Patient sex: M
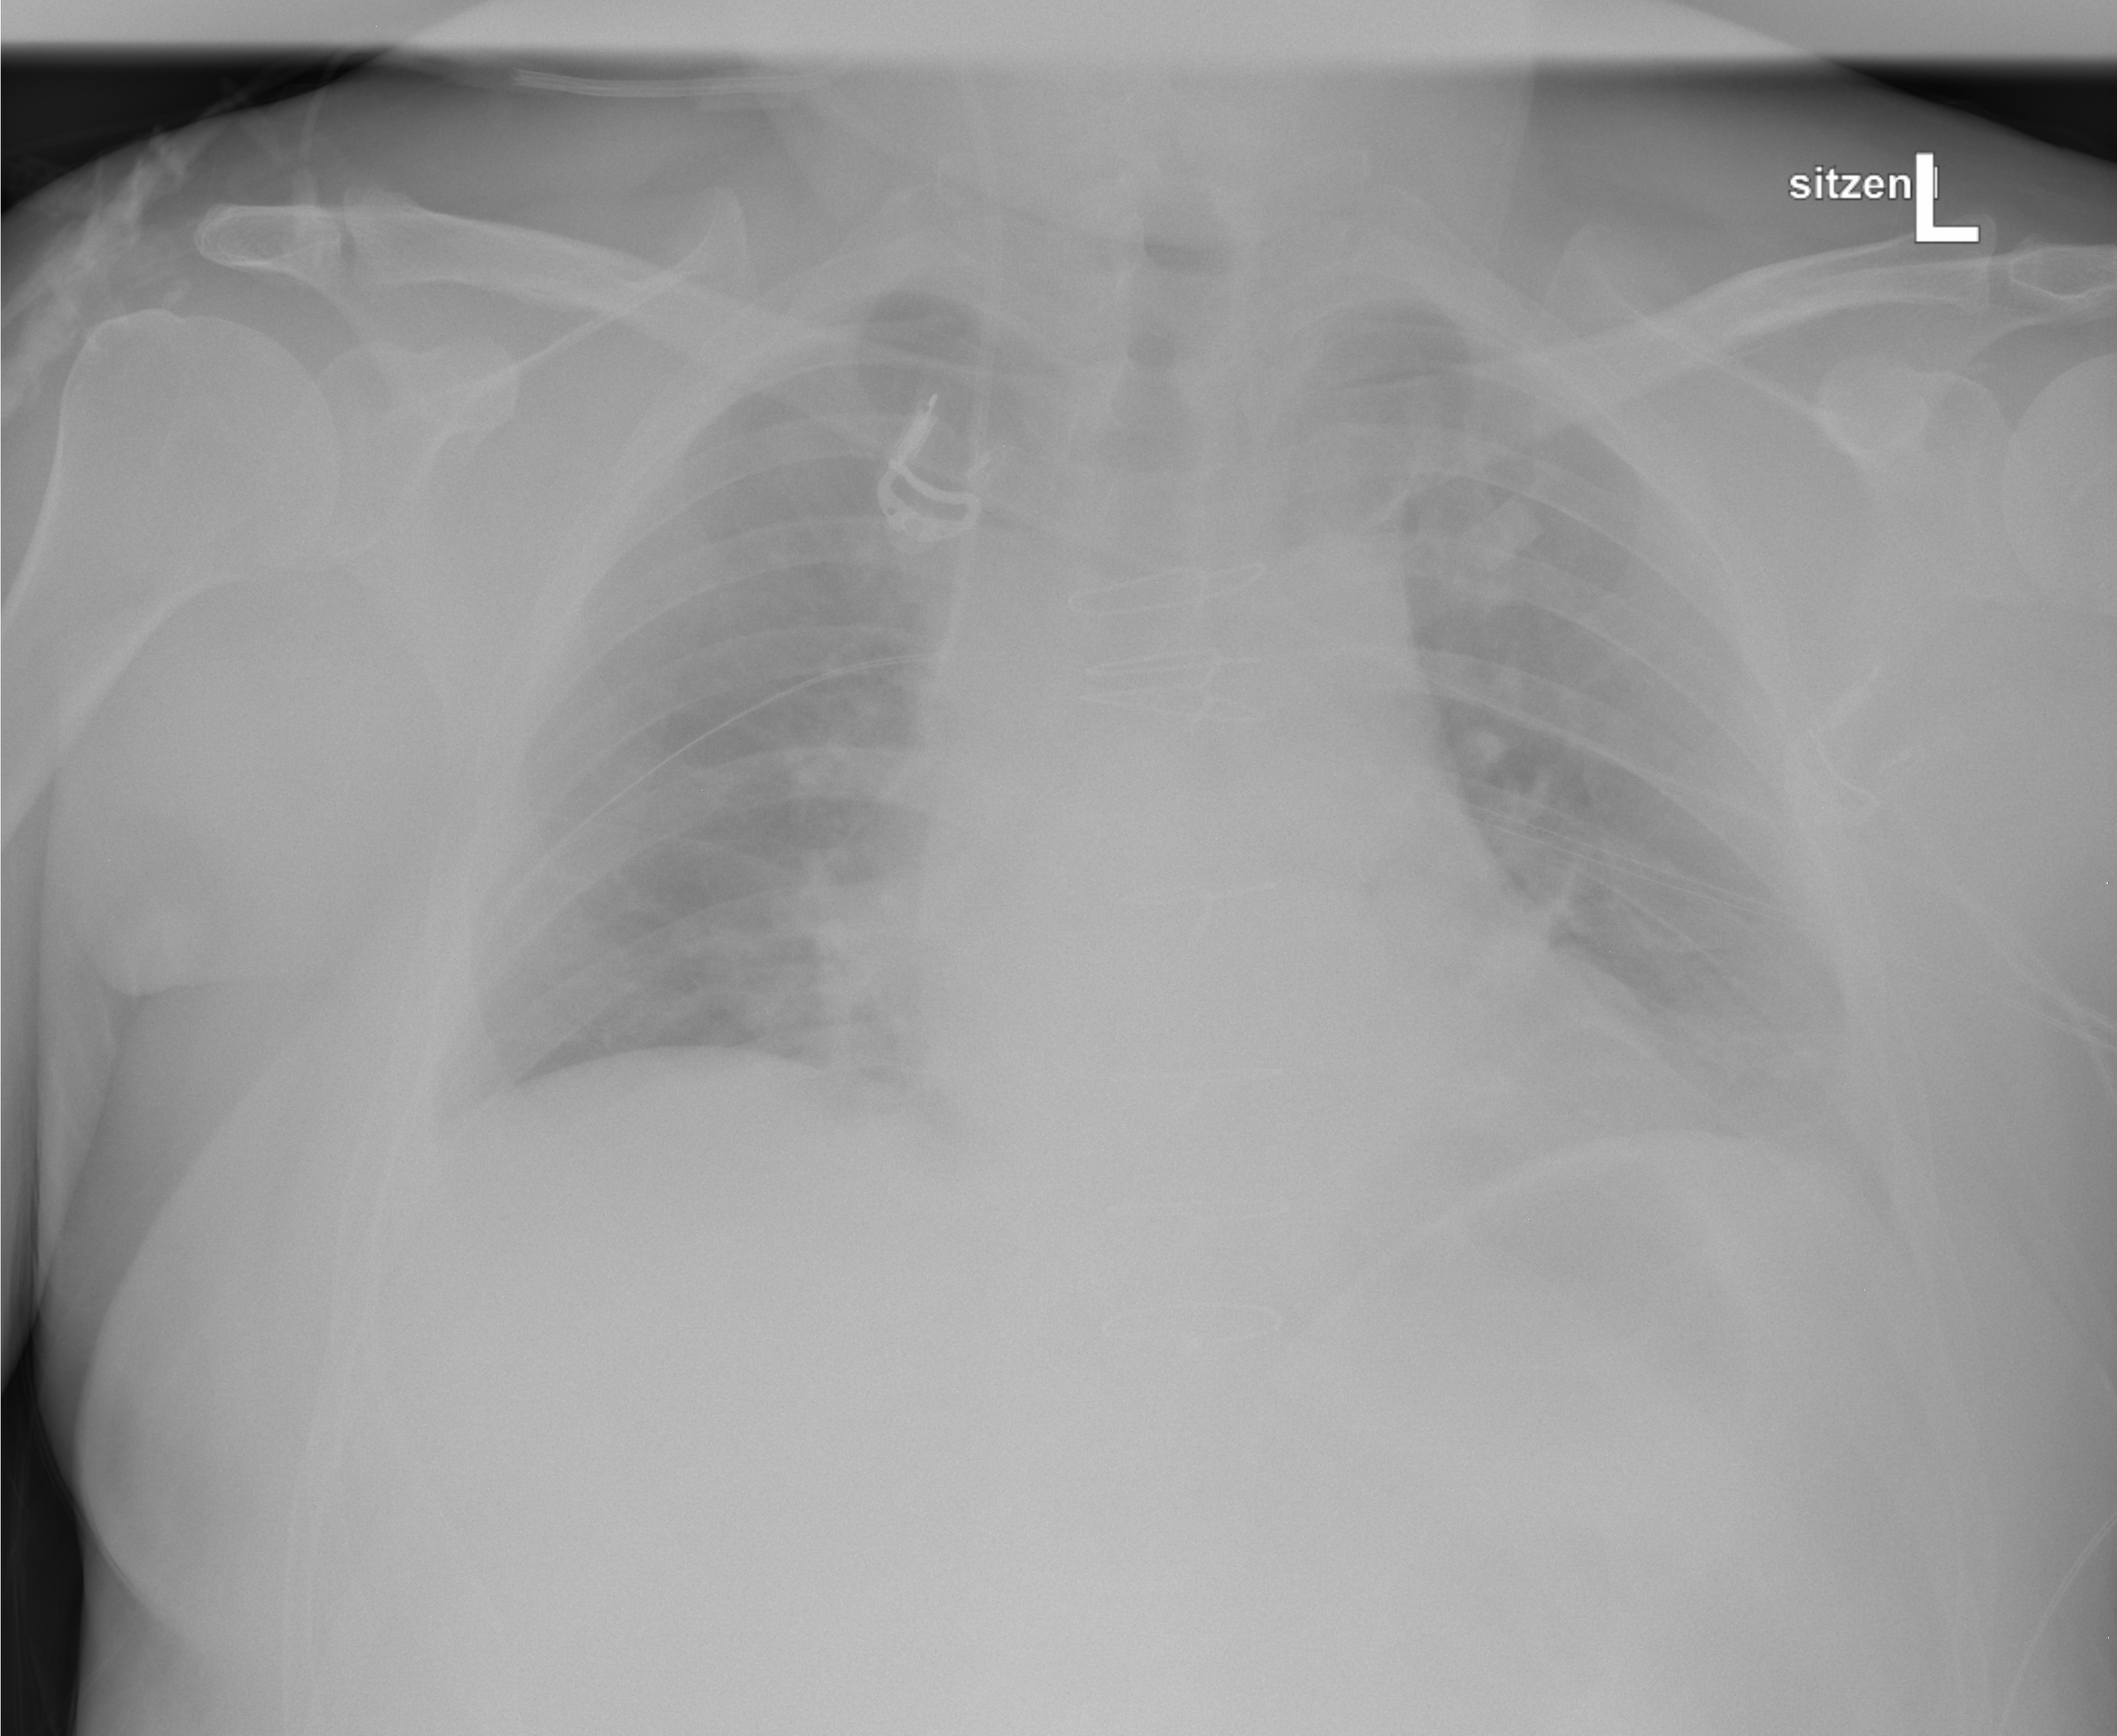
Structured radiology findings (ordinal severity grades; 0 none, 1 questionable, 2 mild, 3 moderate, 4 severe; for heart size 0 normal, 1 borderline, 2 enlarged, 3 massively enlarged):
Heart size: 2
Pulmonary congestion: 2
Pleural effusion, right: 1
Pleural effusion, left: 1
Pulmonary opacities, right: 2
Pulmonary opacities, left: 2
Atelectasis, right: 2
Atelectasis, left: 2